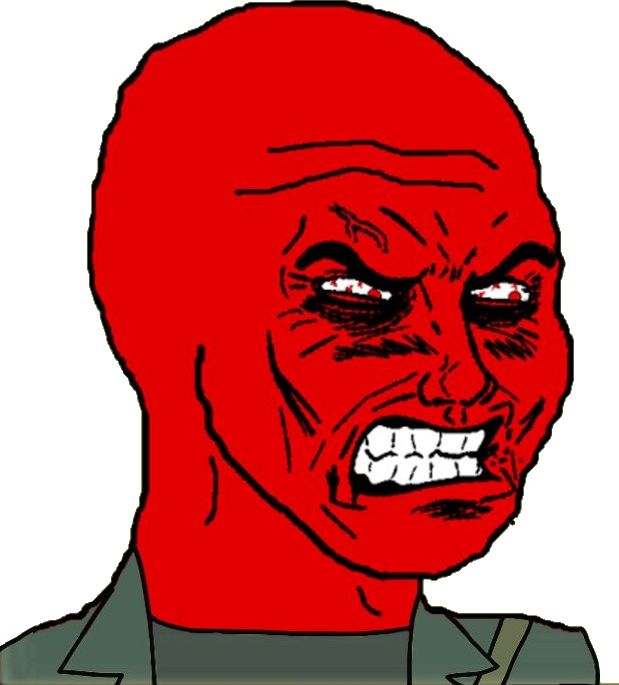
Label: 5_Rage